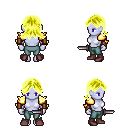
a pixel art fantasy rpg character, female body template, dark elf, purple skin, gold arm armor, teal pants, gold loose hair, leather bracers, maroon shoes, dagger, four views (front, back, left, right), 2x2 character sprite sheet, small pixel art, hard edges, no anti-aliasing